Interaction volume radius: 5 \u00c5
Interaction volume height: 30 \u00c5
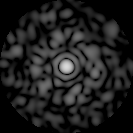
Disorder parameter: 0.8393